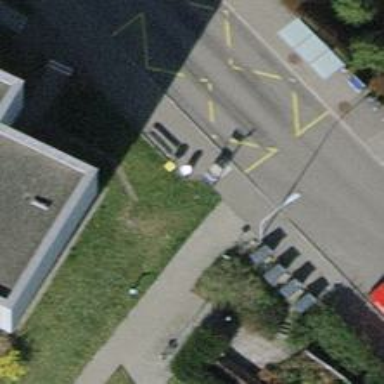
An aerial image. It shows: Bus stop with platform for public transport.